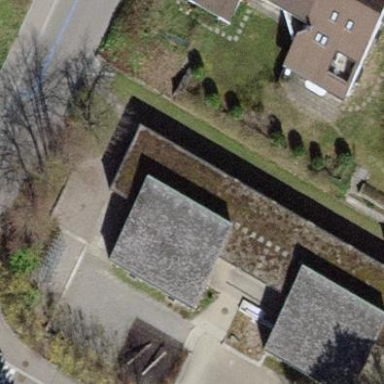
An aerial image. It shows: Kindergarten building.